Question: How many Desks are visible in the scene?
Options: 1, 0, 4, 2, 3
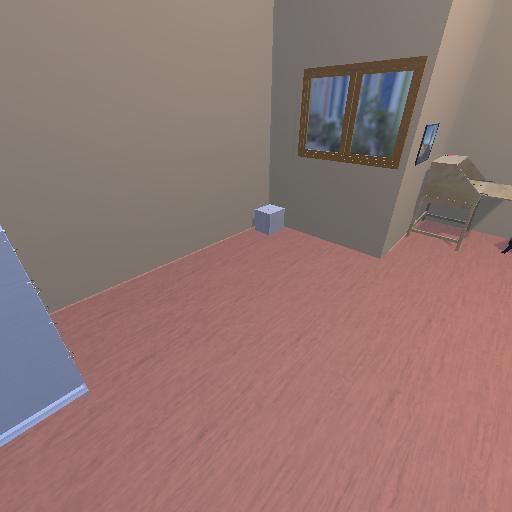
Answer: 1